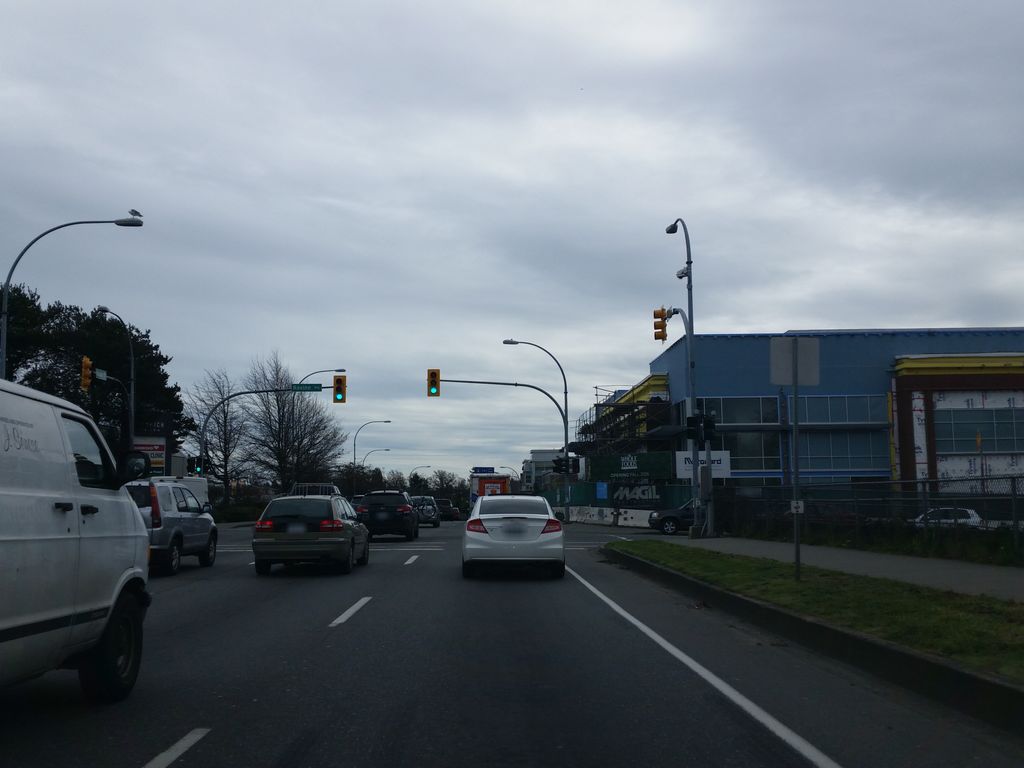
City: victoria